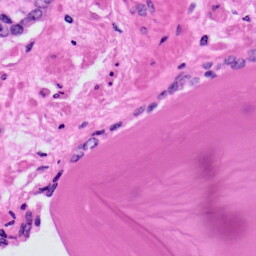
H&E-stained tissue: Prostate